Question: I'm looking to perform optical character recognition (OCR) on a display, and want the program to work under different light conditions. To do this, I need to process and threshold the image such that there is no noise surrounding each digit, allowing me to detect the contour of the digit and perform OCR from there. I need the threshold value I use to be adaptable to these different light conditions. I've tried adaptive thresholding, but I haven't been able to get it to work.
My image processing is simple: load the image (i), grayscale i (g), apply a histogram equalization to g (h), and apply a binary threshold to h with a threshold value = t. I've worked with a couple of different datasets, and found that the optimal threshold value to make the OCR work consistently lies within the range of highest density in a histogram plot of (h) (the only part of the plot without gaps).
A histogram of (h). The values t=<URL>
My current solution, which works but is clunky and slow, checks for:
'''
1. There must be 3 digits
2. The first digit must be reasonably small in size
3. There must be at least one contour recognized as a digit
4. The digit must be recognized in the digit dictionary
'''
Barring all cases being accepted, the threshold is increased by 10 (beginning at a low value) and an attempt is made again.
The fact that I can recognize the optimal threshold value on the histogram plot of (h) may just be confirmation bias, but I'd like to know if there's a way I can extract the value. This is different from how I've worked with histograms before, which has been more on finding peaks/valleys.
I'm using cv2 for image processing and matplotlib.pyplot for the histogram plots.
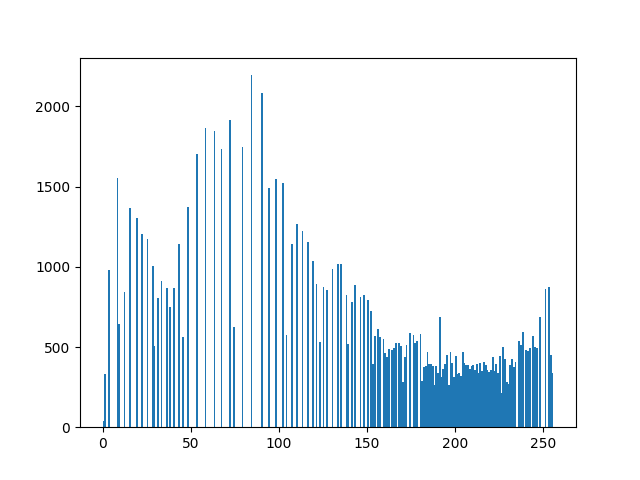
Answer: I would also recommend to use an automatic thresholding method like the Otsu's method (<URL>.
In Python OpenCV, you have this <URL> that explains how to do Otsu's binarization.
If you want to experiment other automatic thresholding methods, you can look at the <URL> summarizes all the methods implemented.
---
<URL>
<URL>
If you want to reimplement the methods, you can check the source code of the <URL> for this demo.